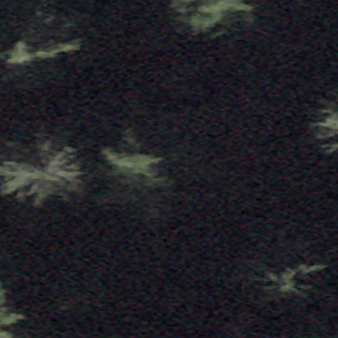
Label: other